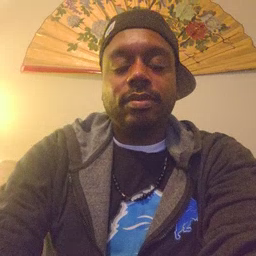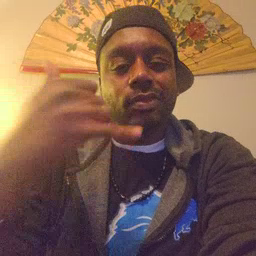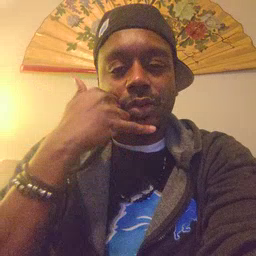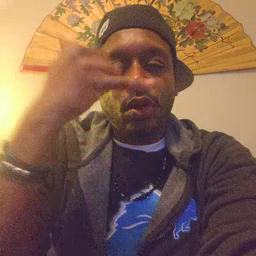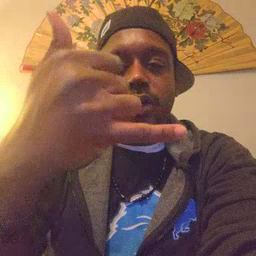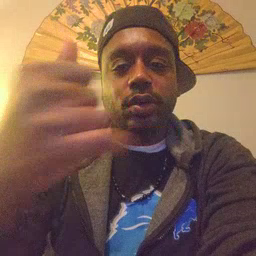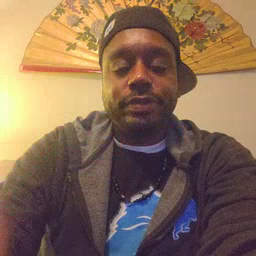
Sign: callonphone